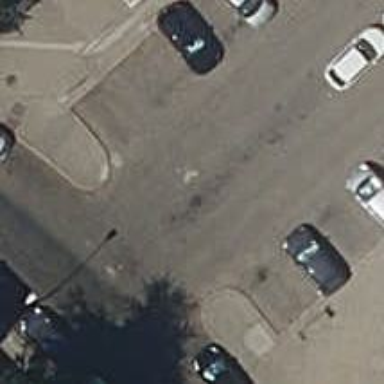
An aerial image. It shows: Road serving as parking aisle.